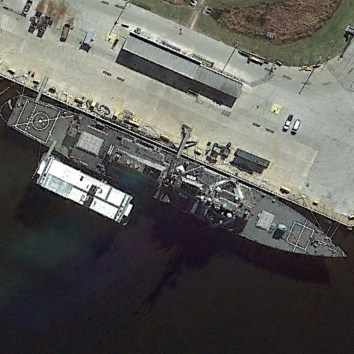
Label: destroyer